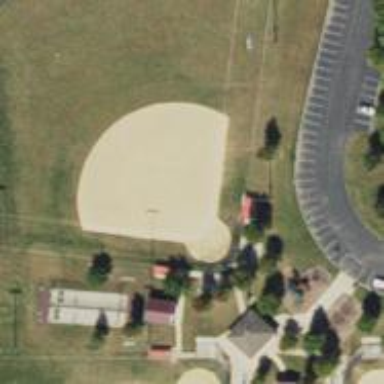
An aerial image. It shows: Baseball pitch for leisure land.